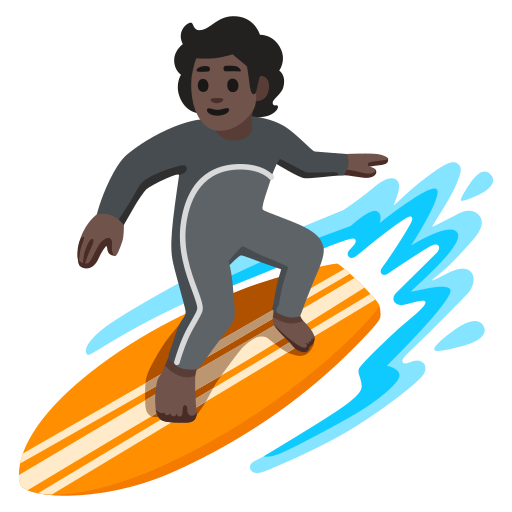
Emoji: 🏄🏿